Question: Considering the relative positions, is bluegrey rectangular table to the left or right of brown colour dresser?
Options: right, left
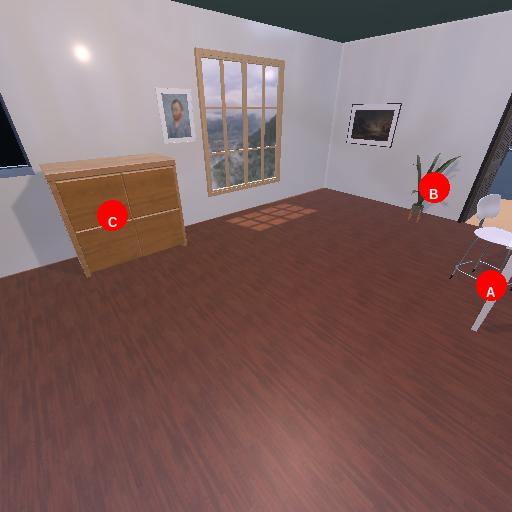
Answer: right